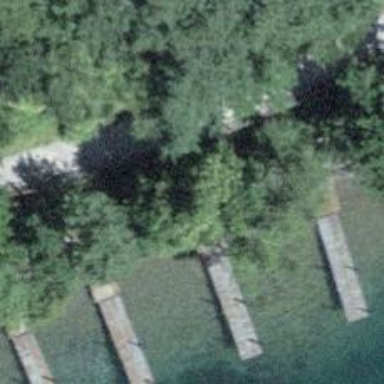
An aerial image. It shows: Man-made pier.